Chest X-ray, PA view. Patient: 46 years old, sex M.
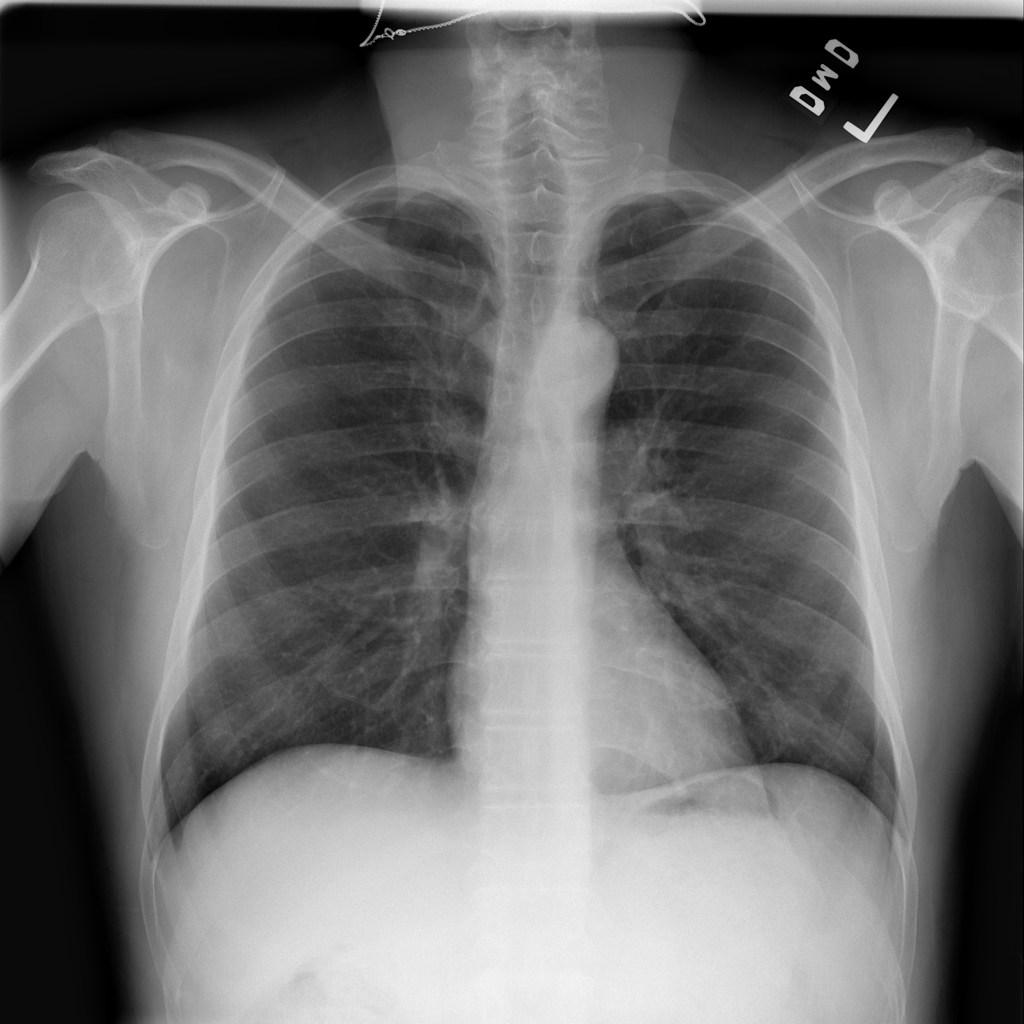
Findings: No Finding